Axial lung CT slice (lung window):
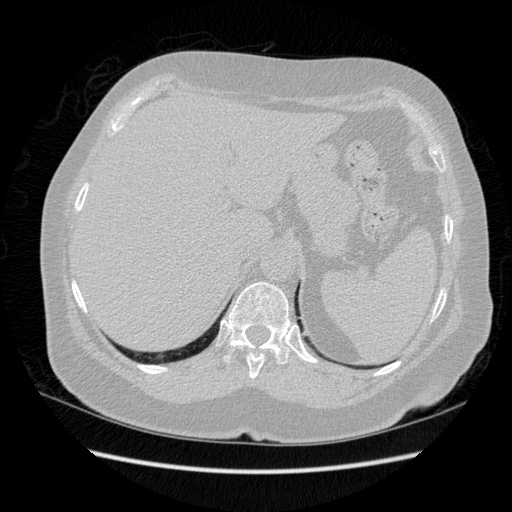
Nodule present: no